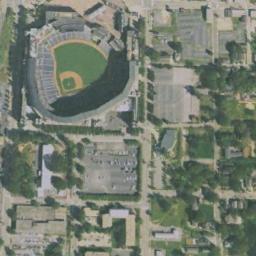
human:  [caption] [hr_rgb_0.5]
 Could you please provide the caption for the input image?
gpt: The stadium is next to some buildings and trees .

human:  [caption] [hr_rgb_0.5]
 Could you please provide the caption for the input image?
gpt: The stadium looks like a fan, With a blue roof on each side .

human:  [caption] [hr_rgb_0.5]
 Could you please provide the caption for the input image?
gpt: Irregular stadiums are built in the middle of residential areas, Surrounded by vegetation .

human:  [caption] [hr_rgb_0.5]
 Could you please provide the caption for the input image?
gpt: There are many buildings of different shapes and sizes next to the stadium .

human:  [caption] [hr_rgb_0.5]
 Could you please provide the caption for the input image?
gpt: There are some green trees and buildings beside the stadium .